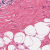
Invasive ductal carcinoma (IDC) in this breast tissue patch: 0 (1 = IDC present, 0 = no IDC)